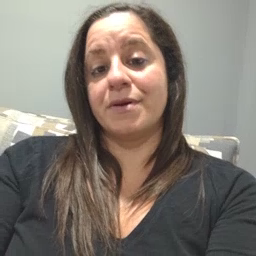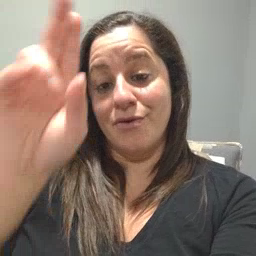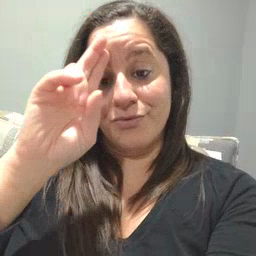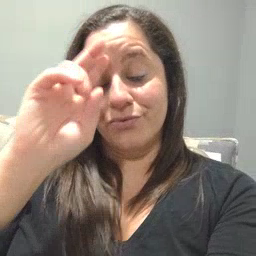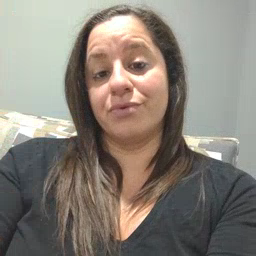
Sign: uncle